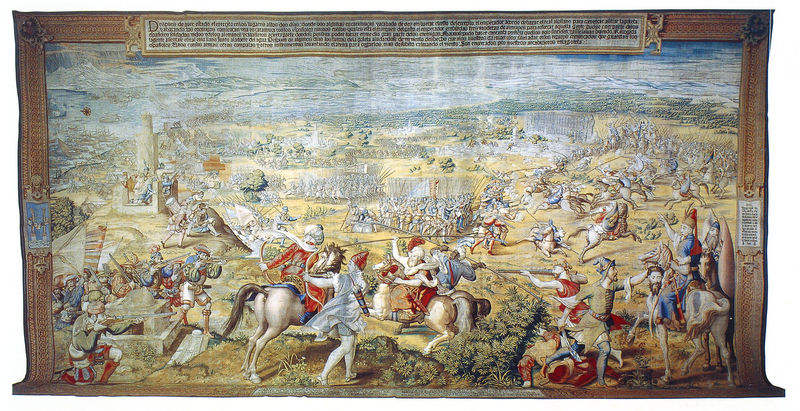
Titel: Der Tunis-Feldzug Karls V.; Reitergefechte am Kap vor Karthago
Künstler: Jan Cornelisz Vermeyen
Institution: Madrid, Palacio Real, Patrimonio Nacional
Schlagwörter: blau, gemälde, himmel, kampf, kopf, weiß, grün, menschen, bunt, hintergrund, männer, rot, tuch, teppich, bart, rahmen, tod, tot, ebene, feld, ferne, horizont, weite, busch, büsche, stickerei, pferd, pferde, reiter, turm, sattel, schweif, schrift, bogen, berge, krieg, schlacht, könig, lanze, soldaten, wandteppich, text, waffen, ritter, heer, kämpfen, schimmel, gewehr, mittelalter, tapisserie, speer, gewehre, teppisch, heere, turban, pfeil, knick, schlachtfeld, schacht, truppen, türken, schlachtenbild, büche